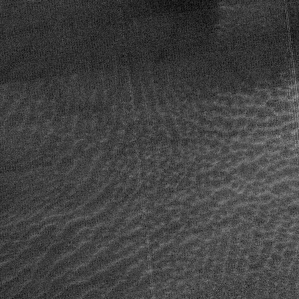
Label: frost